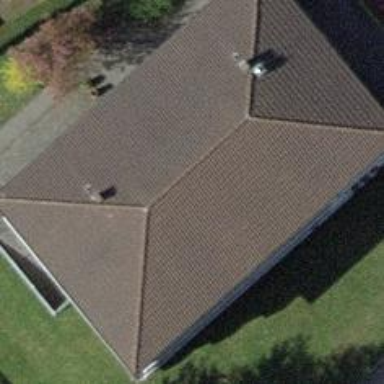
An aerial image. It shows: Building with hipped roof.